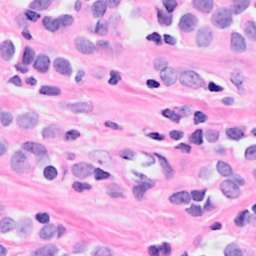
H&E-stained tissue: Breast